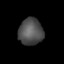
Tissue: lung
Cell type: Epithelial cells
Senescence score: 0.205
Nuclear area (px): 641
Mean DAPI intensity: 79.493